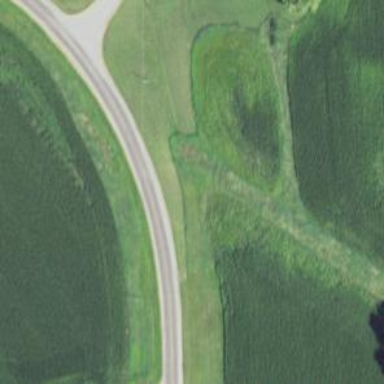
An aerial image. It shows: Culvert tunnel.